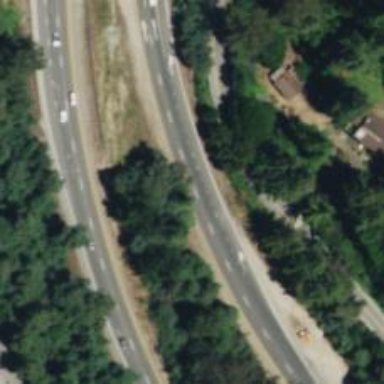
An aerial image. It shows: Asphalt trunk highway which is also expressway.